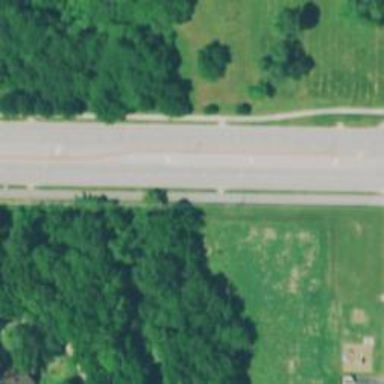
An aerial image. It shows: Road with left marking.